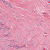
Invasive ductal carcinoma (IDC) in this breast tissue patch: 0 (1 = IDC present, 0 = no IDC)